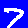
Digit: 7